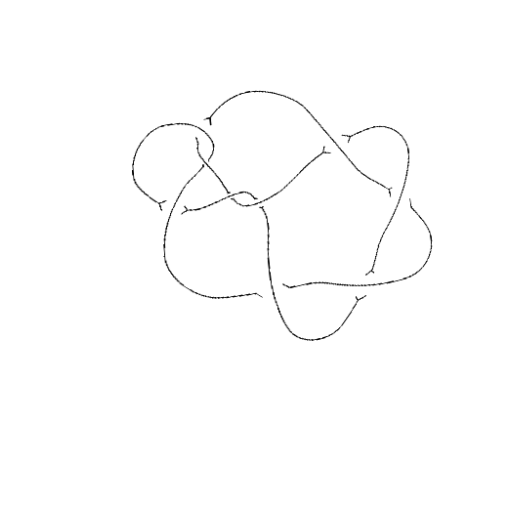
Crossing number: 9